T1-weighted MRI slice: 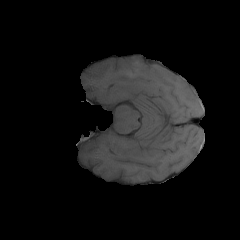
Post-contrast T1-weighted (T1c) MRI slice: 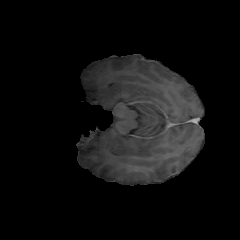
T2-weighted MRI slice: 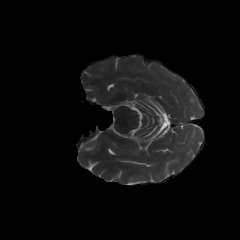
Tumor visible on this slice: no